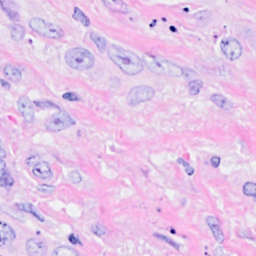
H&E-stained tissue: Breast